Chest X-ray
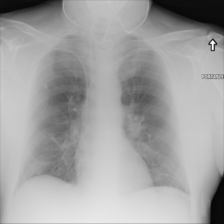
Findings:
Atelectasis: negative
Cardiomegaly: negative
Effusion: negative
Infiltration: negative
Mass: negative
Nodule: negative
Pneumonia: negative
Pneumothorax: negative
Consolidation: negative
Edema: negative
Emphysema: negative
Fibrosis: negative
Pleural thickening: negative
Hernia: negative